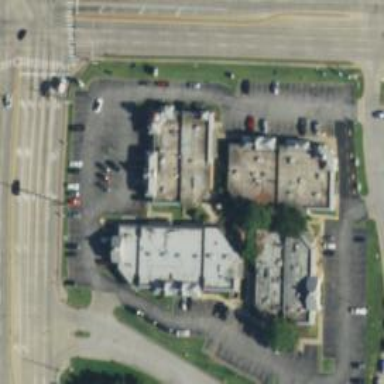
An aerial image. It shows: Healthcare clinic is depicted in the image.